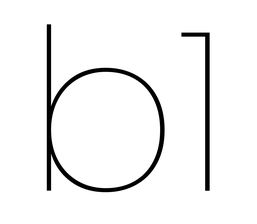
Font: Poppins-Thin